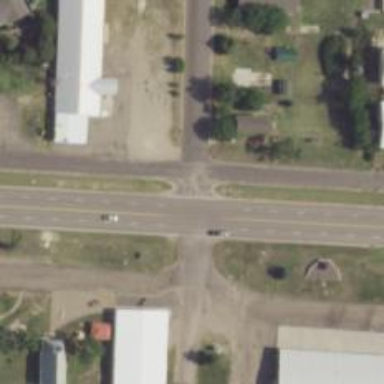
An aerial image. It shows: Road with stop sign.